Field crop: tomato
Growth stage: 1
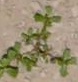
Species: portulaca